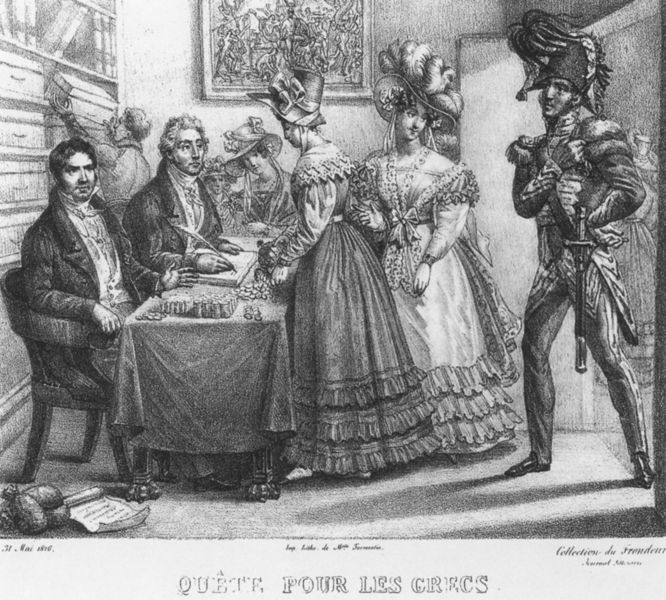
Titel: Französische Damen sammeln Spenden zugunsten der Griechen
Institution: Athen, Benaki Museum
Schlagwörter: frauen, damen, frau, raum, tisch, dame, regal, bild, soldat, fru